Aerial crown-view tile of a tropical tree (Barro Colorado Island, Panama), acquired 20241014:
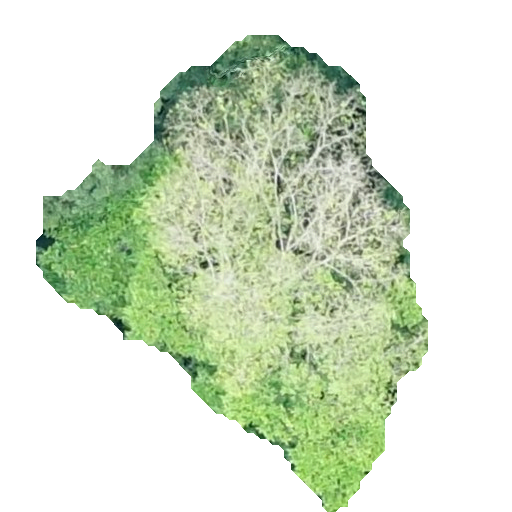
Species: Genipa americana
GBIF accepted scientific name: Genipa americana
Crown area: 165.091 m²